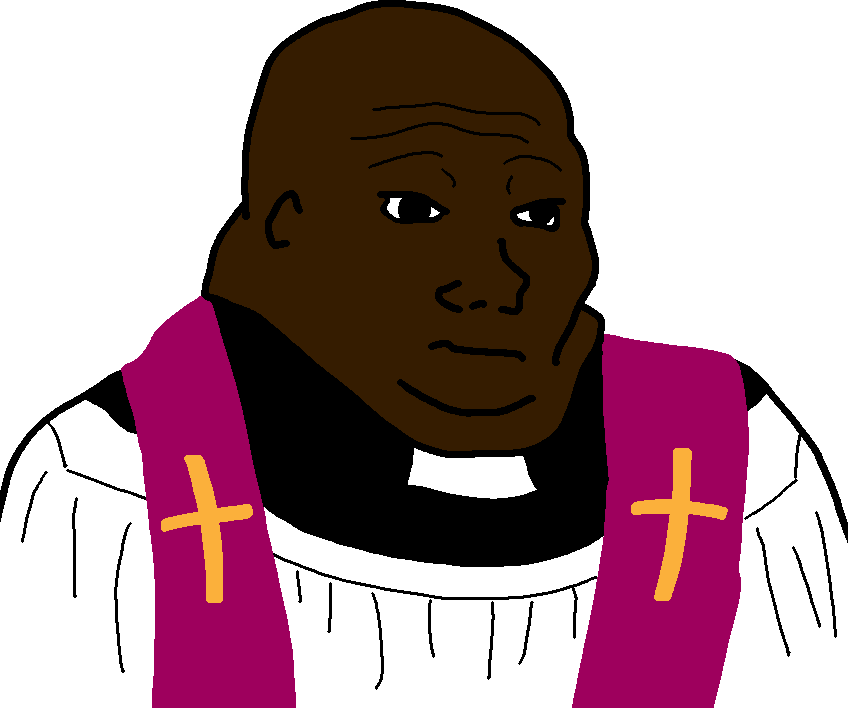
Label: 5_Blobjak